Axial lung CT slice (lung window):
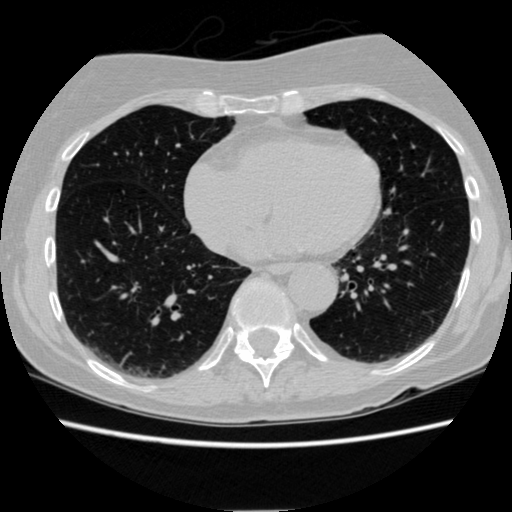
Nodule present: no